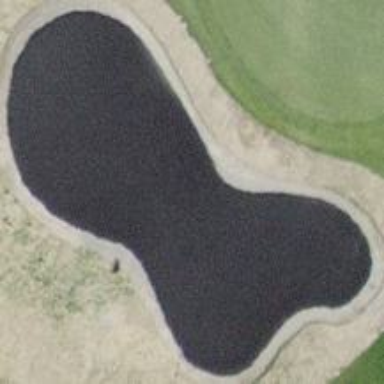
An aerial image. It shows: Pond surrounded by natural water.